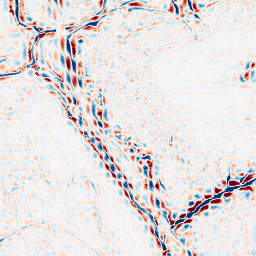
Category: wavelet
Decomposition family: wavelet_biorthogonal
Decomposition parameters: wavelet: bior3.5
level: 3
Upsampling method: bspline
Upsampling parameters: scale: 4
Upsampling scale: 4